Field crop: tomato
Growth stage: 2
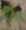
Species: solanum